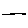
Label: line